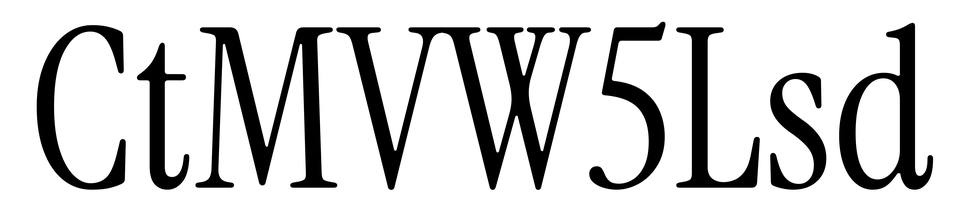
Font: InstrumentSerif-Regular